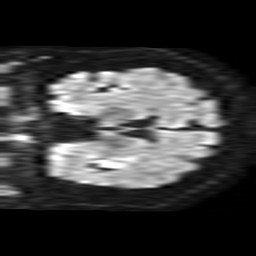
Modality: TRACE
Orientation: coronal
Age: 52
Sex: female
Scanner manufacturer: philips
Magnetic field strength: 1.5 T
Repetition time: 3.403 s
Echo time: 0.06922 s